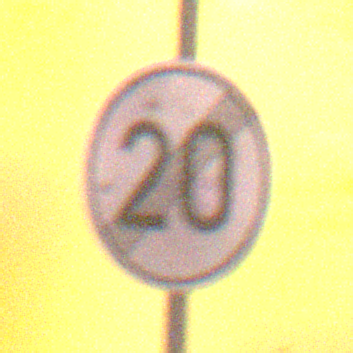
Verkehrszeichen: EndeGeschwindigkeit20
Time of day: Night
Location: Outdoor (Nature)
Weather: Clear
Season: NotSpecified
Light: Natural